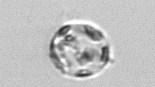
Label: Thalassiosira